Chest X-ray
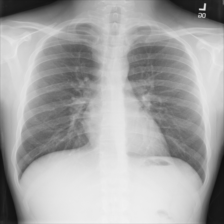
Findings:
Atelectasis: negative
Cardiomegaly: negative
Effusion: negative
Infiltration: negative
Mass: negative
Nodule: negative
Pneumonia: negative
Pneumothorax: negative
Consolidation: negative
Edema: negative
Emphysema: negative
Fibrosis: negative
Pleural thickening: negative
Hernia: negative